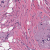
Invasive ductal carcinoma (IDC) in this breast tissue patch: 0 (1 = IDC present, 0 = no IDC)